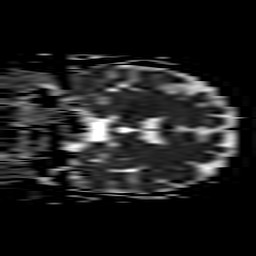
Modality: ADC
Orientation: coronal
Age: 64
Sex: male
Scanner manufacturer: philips
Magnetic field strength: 3 T
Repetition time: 3.334 s
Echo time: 0.076 s